Interaction volume radius: 5 \u00c5
Interaction volume height: 35 \u00c5
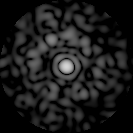
Disorder parameter: 0.8494